Question: I've created a project using Cordova CLI, version 3.5.0.
I've successfully deployed the project for Android platform by using the CLI.
'''
cordova run android
'''
However, I'm having problem to deploy the project for iOS.
'''
cordova run ios
'''
I encountered this error:
This problem only occur after I access the Xcode project manually to add the Icon & splash screen since the icon & splash screens are not automatically added to the project even though declared in config.xml.
I've tried to remove the Info.plist & Prefix.pch file, but then this error appeared.
The project works just fine if launched from Xcode, but I no longer can build the project from CLI or launch the "serve" command from CLI for debugging purpose.
Please guide me, thanks.
---
Solved by renaming the project name using Xcode. Thanks Jason for the tips.

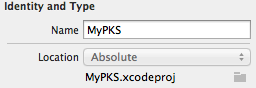
Answer: EDIT: Try this other solution first! It works for most issues: <URL>
I struggled with this as well. Finally found a solution by trial and error. D:
What happened for me was renaming the project name to have capitals. This caused all sorts of confusion for Cordova.
The first thing I did was rename the problematic plist and pch files to match the correct capitalization. So, in your case, if it was myPKS, but now is MyPKS, you'd need to rename the files to be MyPKS-Info.plist and MyPKS-Prefix.pch.
I then had to rename the .xcodproj to match capitalization.
After that, another issue happened:
xcodebuild: error: The project 'NewName.xcodeproj' does not contain a target named 'NewName'.
To solve this, I had to rename the target to have the proper capitalization as well. Since I'm new to iOS dev, I have not idea how to describe how to get there. I just finally stumbled upon it, made the change, and it worked!
Best of luck!